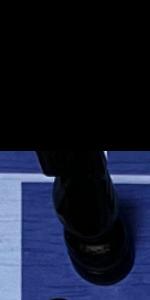
Label: Knight_Black